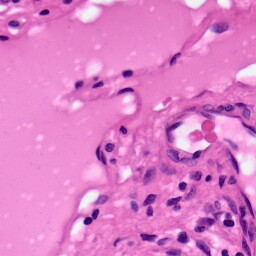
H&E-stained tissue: Pancreatic